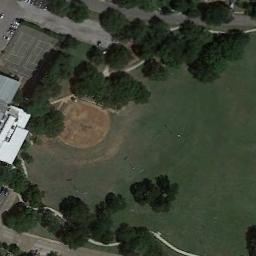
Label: baseball_diamond